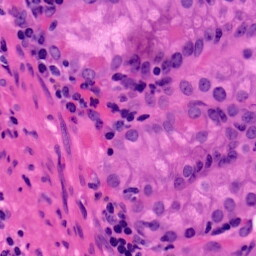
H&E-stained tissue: Pancreatic